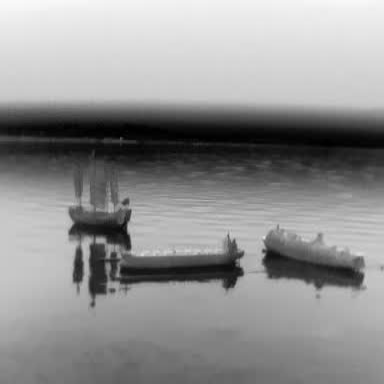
There is a sailboat in the infrared image.